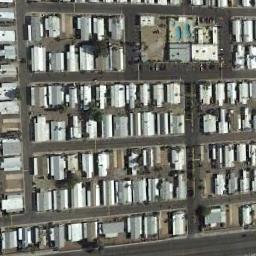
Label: mobile_home_park